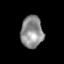
Tissue: prostate
Cell type: T cells
Senescence score: 0.318
Nuclear area (px): 695
Mean DAPI intensity: 142.197